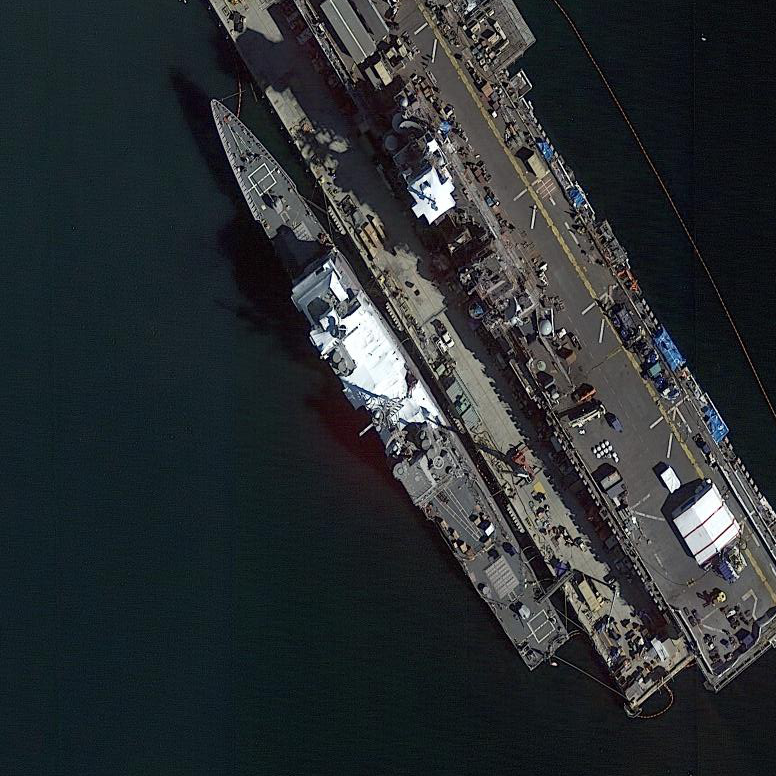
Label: cruiser